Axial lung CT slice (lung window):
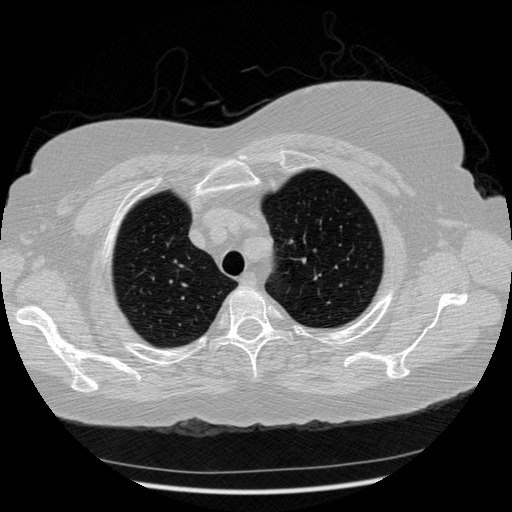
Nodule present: no